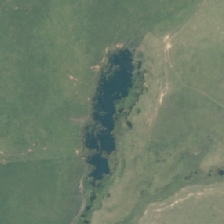
Land cover: high_producing_grassland